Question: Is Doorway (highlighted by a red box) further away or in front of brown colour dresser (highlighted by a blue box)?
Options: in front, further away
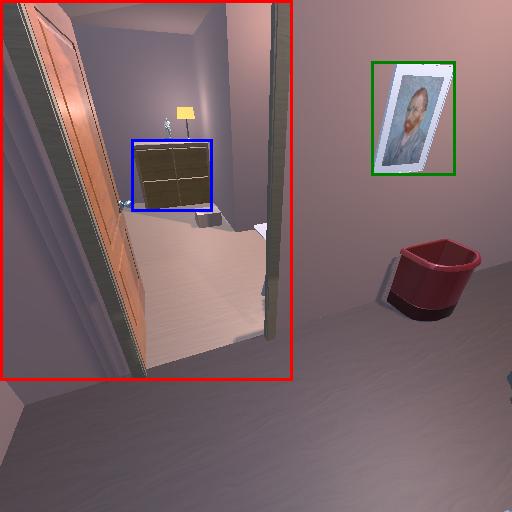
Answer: in front